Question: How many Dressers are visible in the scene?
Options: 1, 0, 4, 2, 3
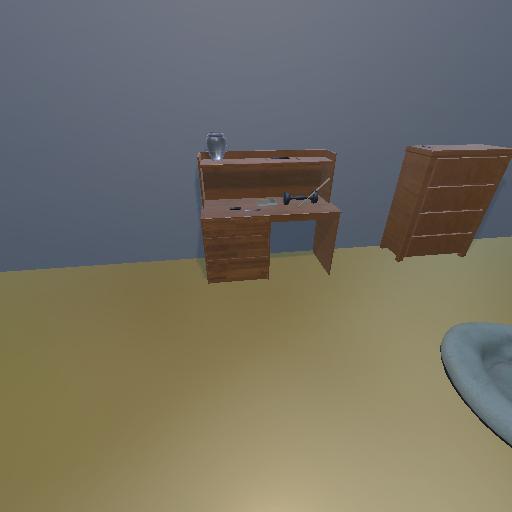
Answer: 1